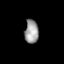
Tissue: prostate
Cell type: Endothelial cells
Senescence score: 0.6911
Nuclear area (px): 318
Mean DAPI intensity: 157.44